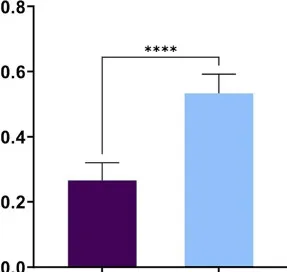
Comparison of the biofilm production.
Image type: pathology (immunostaining)